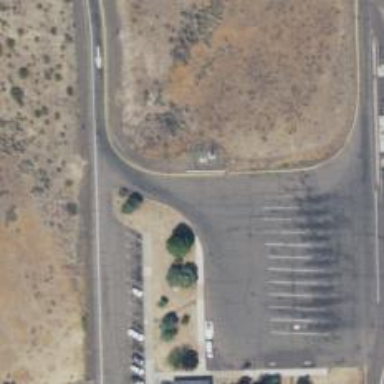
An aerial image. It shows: Rest area along service road.